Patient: sex F, age 22
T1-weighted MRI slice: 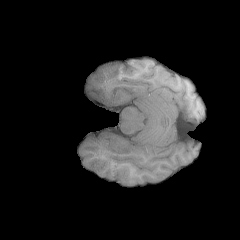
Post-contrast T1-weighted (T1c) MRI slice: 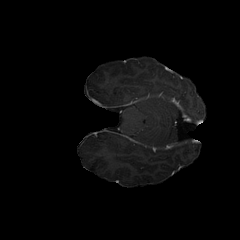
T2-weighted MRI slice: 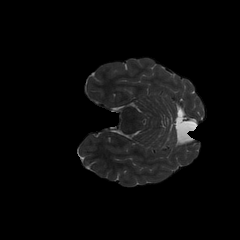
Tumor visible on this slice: no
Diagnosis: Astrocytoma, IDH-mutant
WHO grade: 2